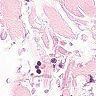
Metastatic tissue present: no